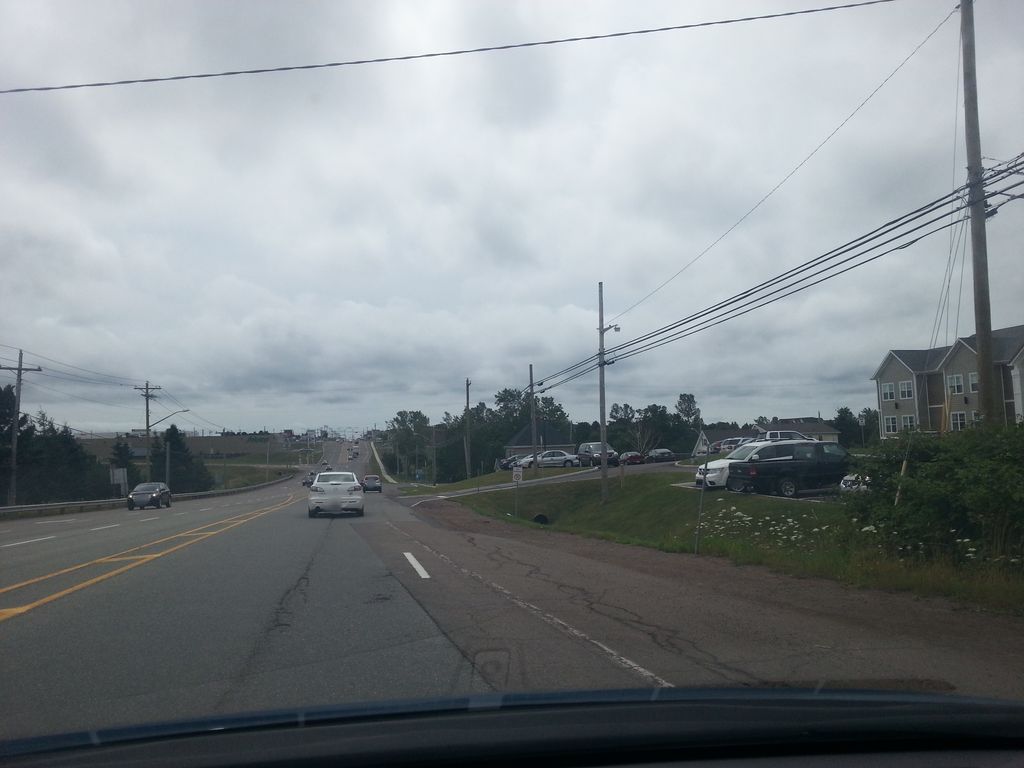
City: charlottetown